Field crop: tomato
Growth stage: 1
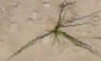
Species: cyperus